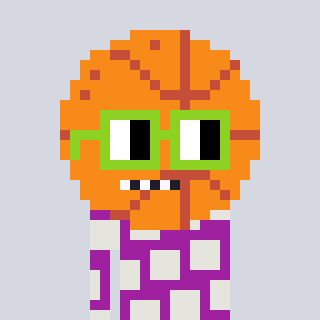
a pixel art character with square light green glasses, a basketball-shaped head and a magenta-colored body on a cool background